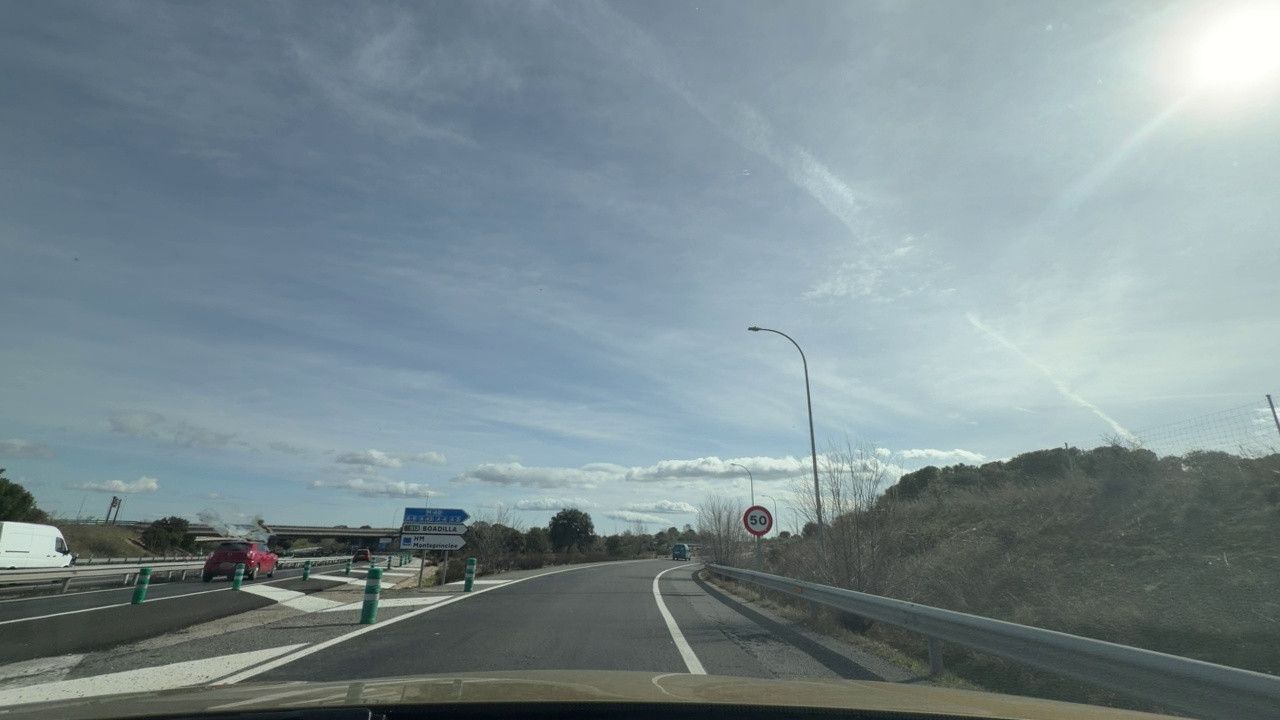
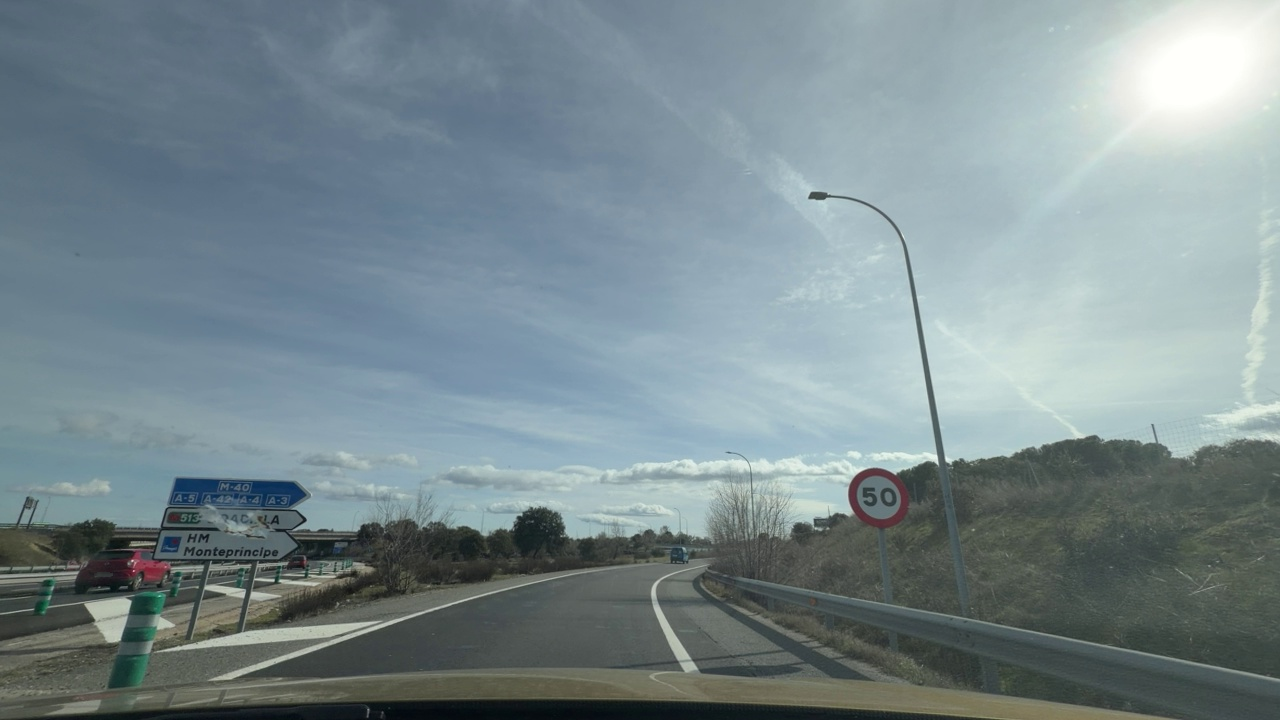
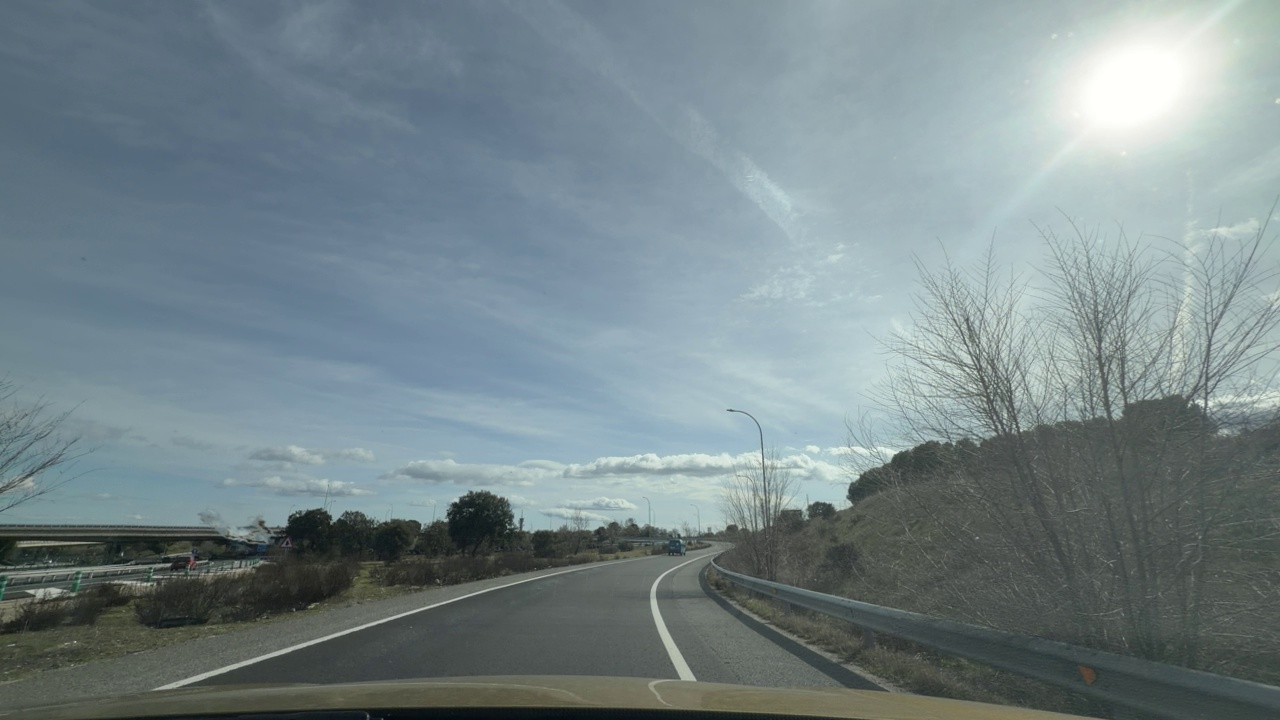
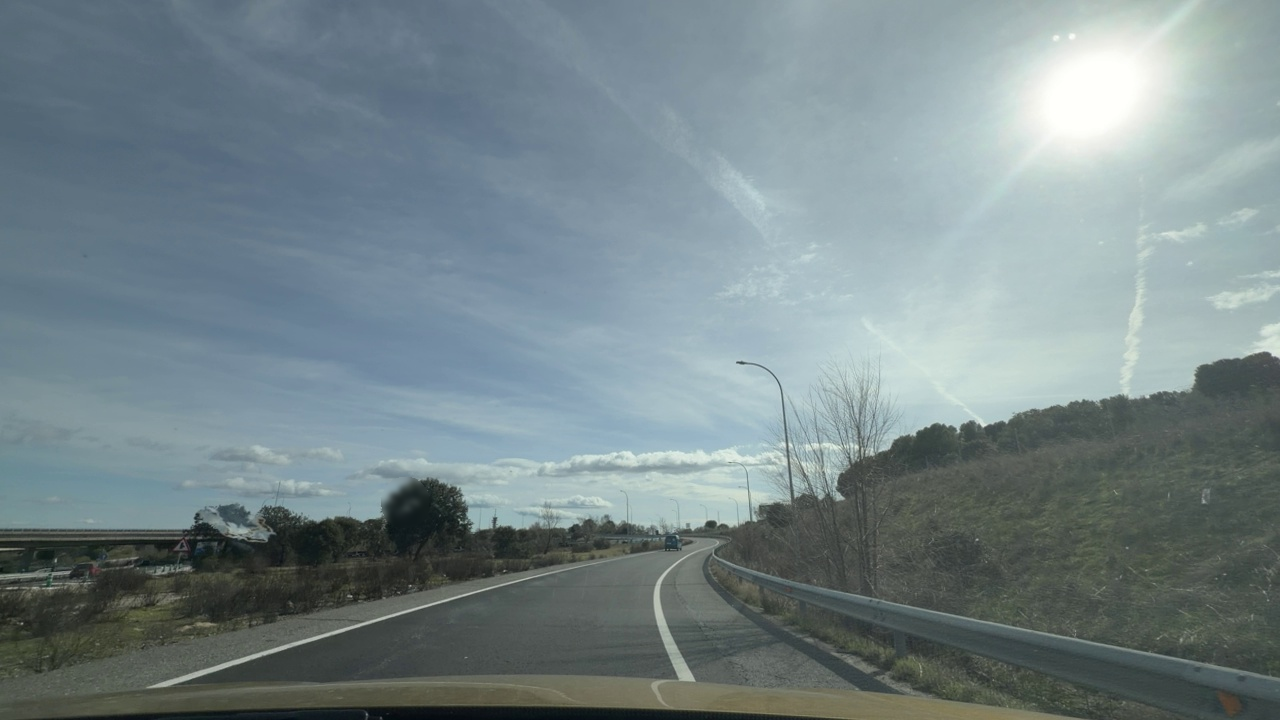
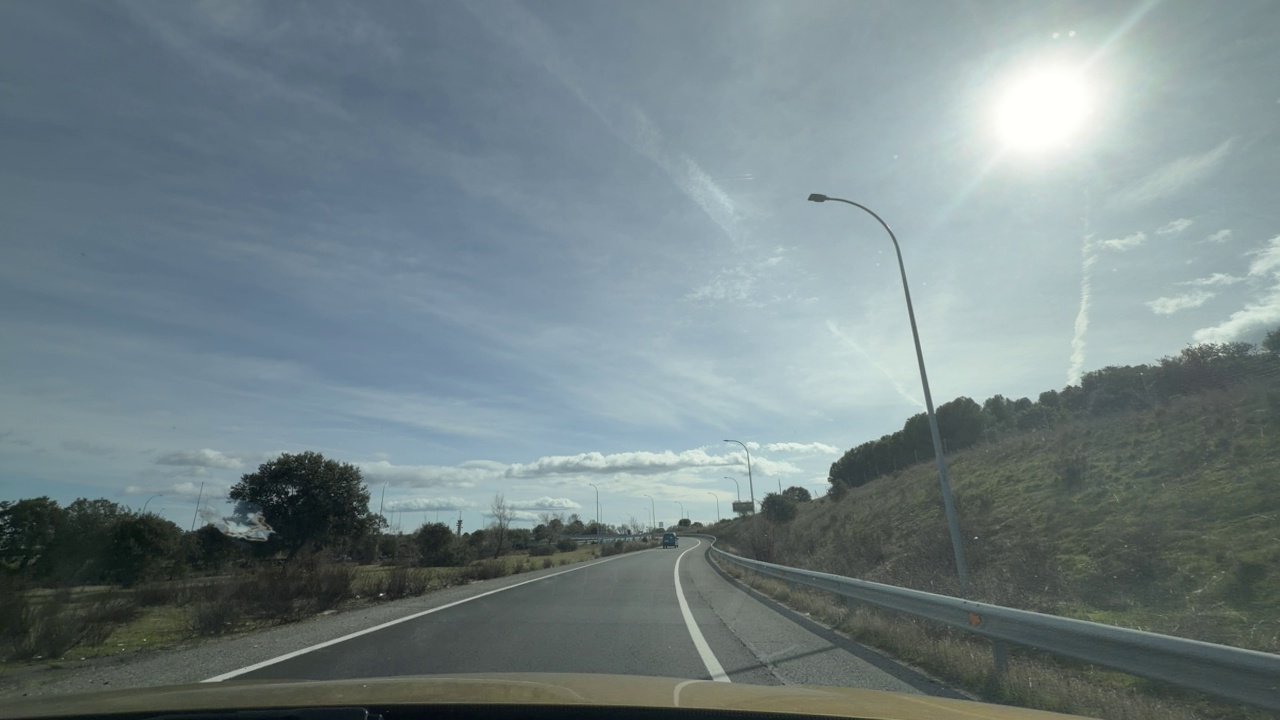
Situation: Speed limit adaptation
Question: Are multiple speed limit signs with different values visible?
Answer: No
Reasoning: There is only one speed limit sign visible at the right side of the ego lane.

Situation: Speed limit adaptation
Question: Is there a speed limit sign regulating the ego lane?
Answer: Yes
Reasoning: The speed limit sign observed at the right side of the ego vehicle is regulating the ego lane.

Situation: Speed limit adaptation
Question: What speed value is displayed on the visible speed limit sign?
Answer: 50
Reasoning: The visible speed limit sign displays 50 km/h.

Situation: Speed limit adaptation
Question: Is the ego vehicle traveling on a highway?
Answer: No
Reasoning: The single lane road with a low-speed limit sign indicates the ego vehicle is not travelling in a highway.

Situation: Speed limit adaptation
Question: Is the ego vehicle entering or exiting a highway?
Answer: Yes
Reasoning: The ego vehicle is exiting the highway.

Situation: Speed limit adaptation
Question: Are speed bumps, crosswalks, or construction-related obstacles present in the ego lane?
Answer: No
Reasoning: No obstacles can be seen in the ego lane.